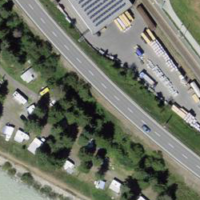
EUNIS habitat code: 53
Species observed at this site:
Vaccinium vitis-idaea